Aerial crown-view tile of a tropical tree (Barro Colorado Island, Panama), acquired 20240918:
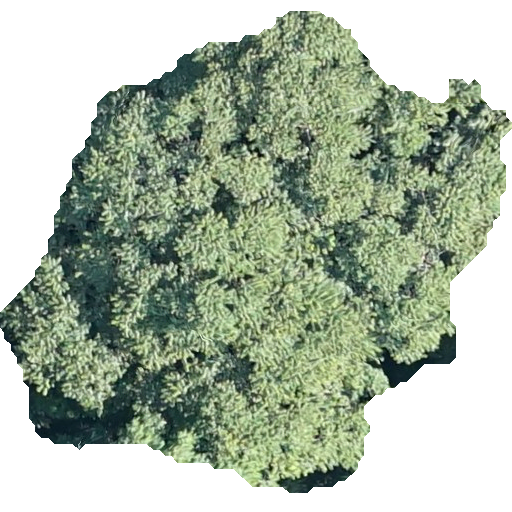
Species: Luehea seemannii
GBIF accepted scientific name: Luehea seemannii
Crown area: 253.628 m²